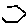
Label: hexagon